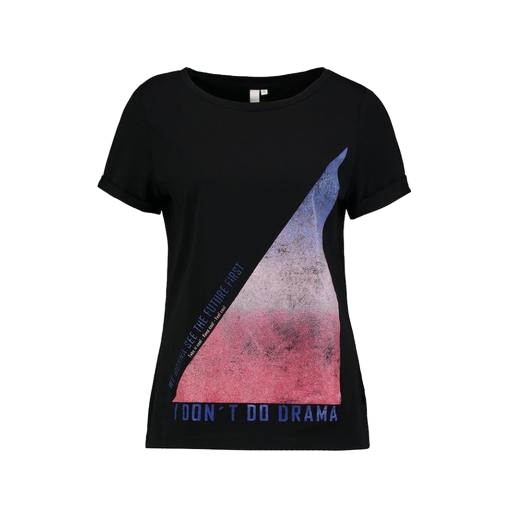
dark graphic tee, black graphic print t-shirt, black plus size printed t-shirt only macy, white background